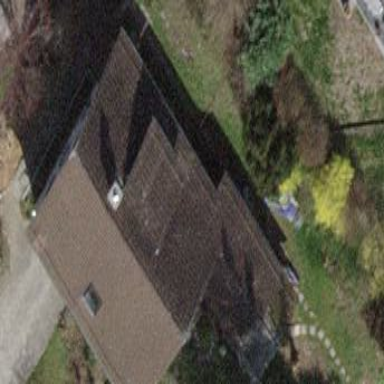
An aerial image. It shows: Building with tiled roof.